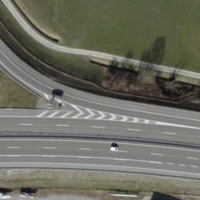
EUNIS habitat code: 57
Species observed at this site:
Corvus corone
Delichon urbicum